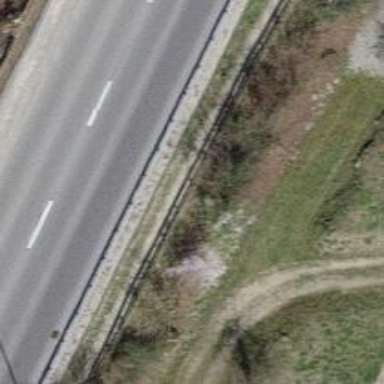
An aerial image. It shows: Footway with surface of pebblestone.